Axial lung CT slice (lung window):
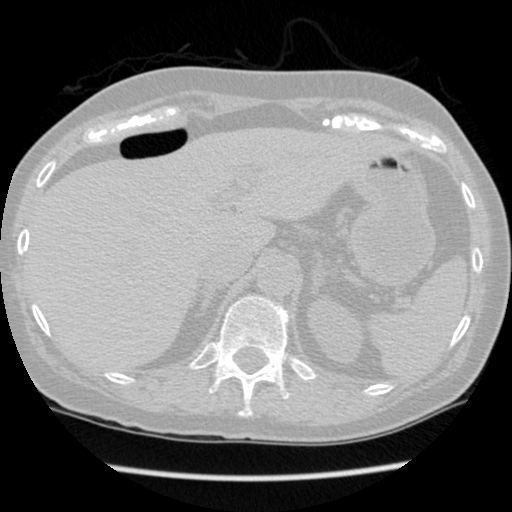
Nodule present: no